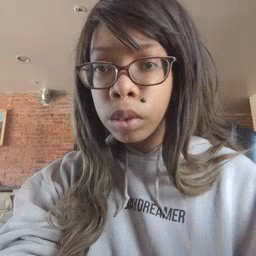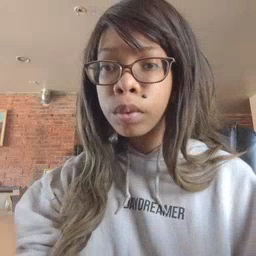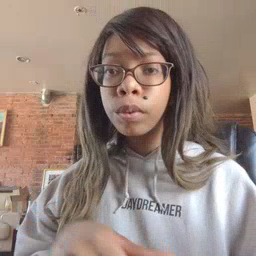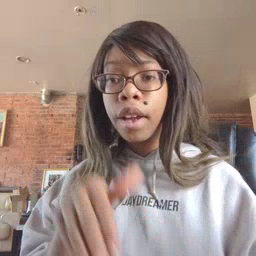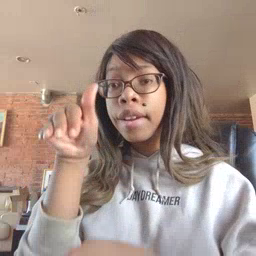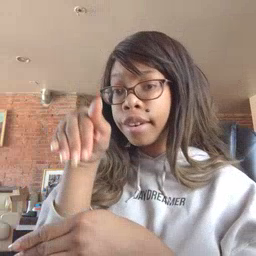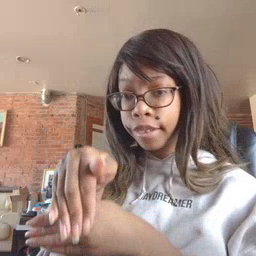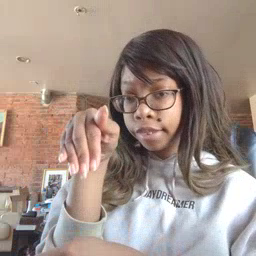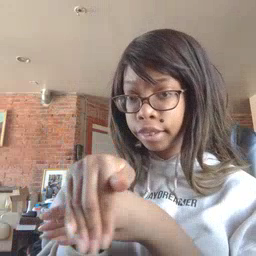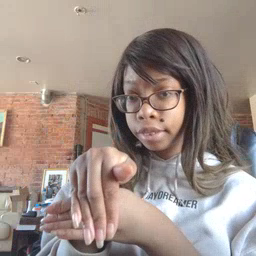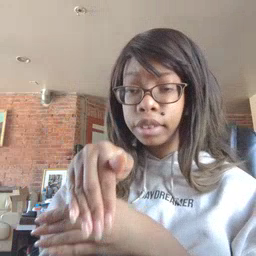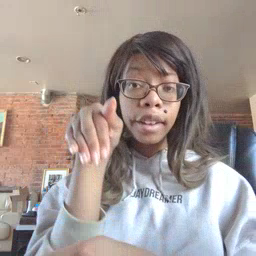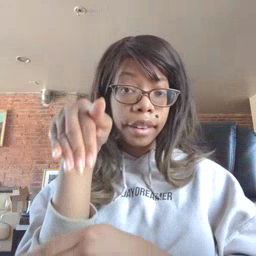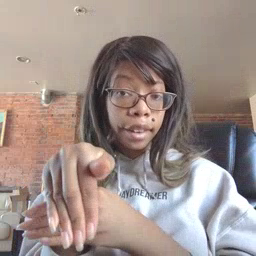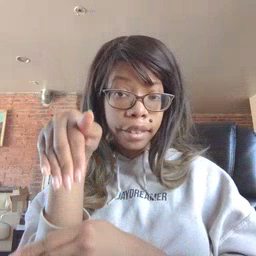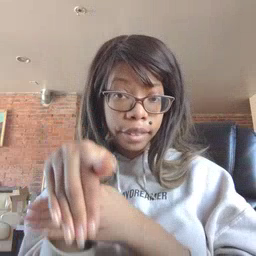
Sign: night